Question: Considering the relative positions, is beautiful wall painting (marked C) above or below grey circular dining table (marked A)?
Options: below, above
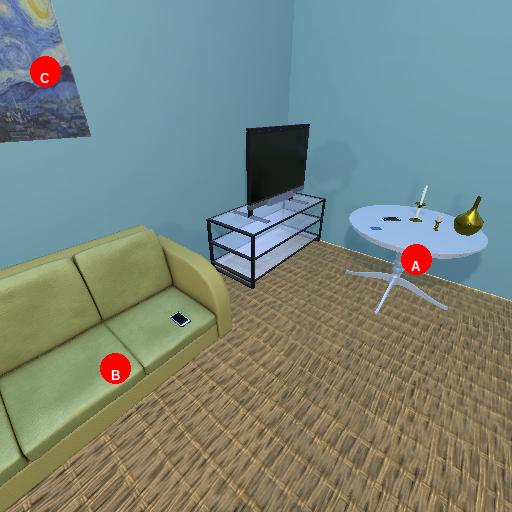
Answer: below